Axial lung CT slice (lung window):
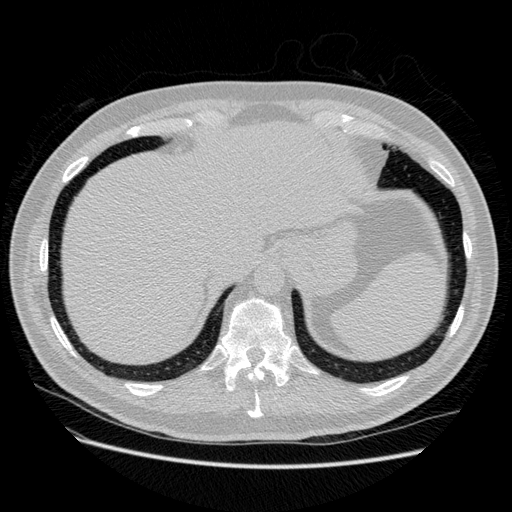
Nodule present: no